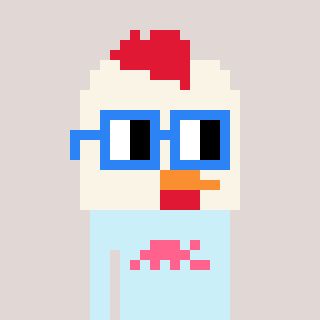
a pixel art character with square blue glasses, a chicken-shaped head and a cold-colored body on a warm background